Field crop: maize
Growth stage: 2
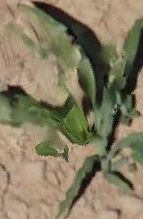
Species: maize